Question: My Grails web-app uses an ad-hoc library called ws-client-1.0.2.jar, this library depends on Oracle (com.oracle.ojdbc14:10.2.0.3.0).
Because Grails repository doesn't contain that Oracle driver, I removed it from DataSource.groovy and I've manually grabbed its jar putting it under lib/ folder. Then, my lib/ contains:

I ran 'grails compile --refresh-dependencies' and it works fine.
Then, I started my app with 'grails run-app' and everytime I get this error:
'''
Class: java.sql.SQLException
Message: No suitable driver found for jdbc:oracle:thin:@svildb.dev:1538:QUAT
'''
The same happens when I run the unit tests 'grails run test-app'
Why the ojdbc driver is not loaded despite it is under lib/ folder?
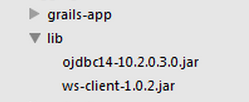
Answer: I found the solution thanks to this <URL>:
Thanks to <URL> I downloaded the right Oracle's ojdbc driver:
1. I downloaded the ojdbc7.jar from here
2. I put it under the lib/ folder.
After that, in the library ws-client-1.0.2.jar which rely on Oracle ojdbc I changed the way I instantiate the Sql object:
'''
import groovy.sql.Sql
...
db={ Sql.newInstance(
'jdbc:oracle:thin:@vbsvildb.dev:1538:QUAT',
'user',
'password',
'oracle.jdbc.OracleDriver'
)
}
'''
'''
import groovy.sql.Sql
import org.apache.commons.dbcp.BasicDataSource
...
/* Setting connection details */
BasicDataSource bdsQUAT = new BasicDataSource()
bdsQUAT.setUrl("jdbc:oracle:thin:@svildb.dev:1538:QUAT")
bdsQUAT.setUsername("user")
bdsQUAT.setPassword("password")
bdsQUAT.setDriverClassName("oracle.jdbc.OracleDriver")
/* Getting connection to DB */
db=Sql.newInstance(bdsQUAT.getConnection())
'''
I built the library again and I got a new ws-client-1.0.2.jar, then I copied it to my grails project under lib/ folder.
Now if I run 'grails test-app' everything work!